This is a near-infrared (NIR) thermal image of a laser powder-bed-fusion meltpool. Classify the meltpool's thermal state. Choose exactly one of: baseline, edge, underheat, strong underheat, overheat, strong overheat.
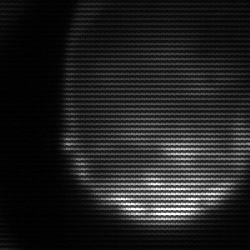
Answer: edge